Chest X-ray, PA view. Patient: 60 years old, sex M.
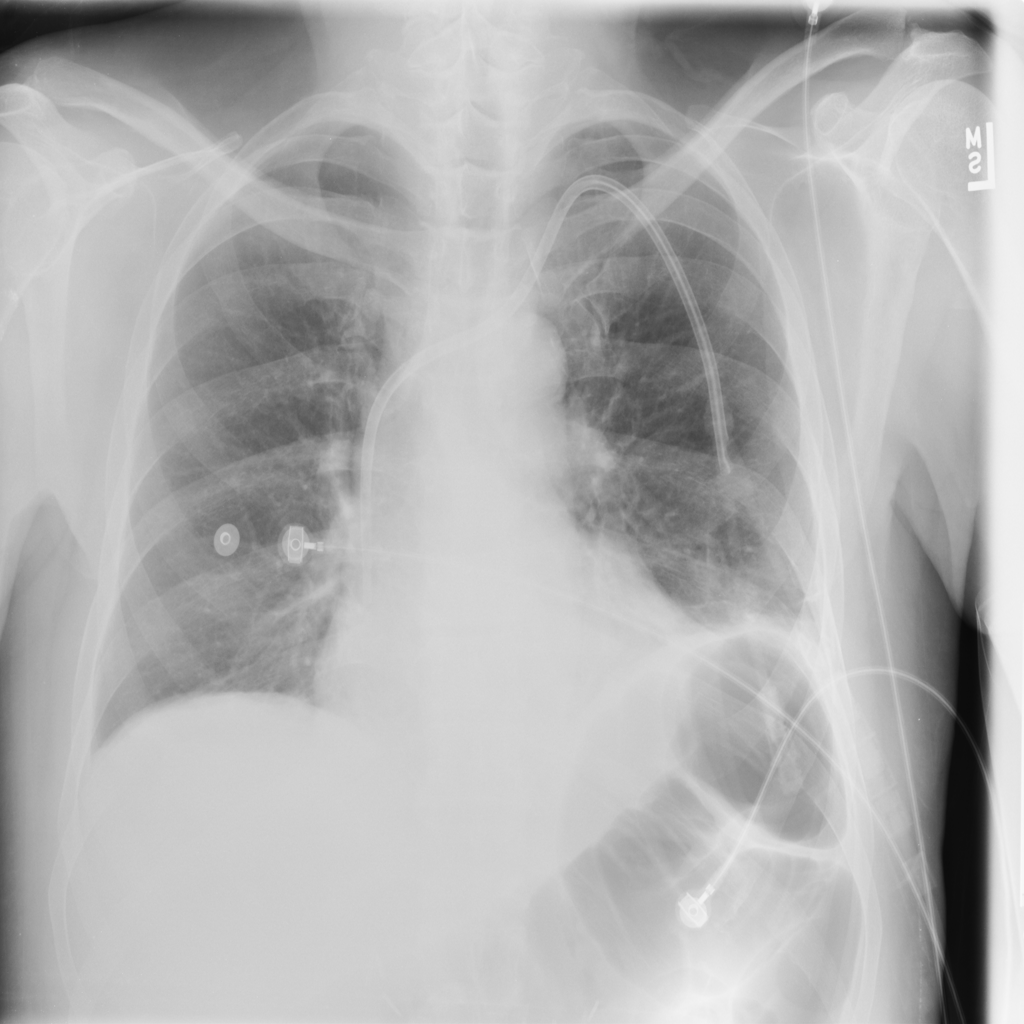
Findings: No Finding